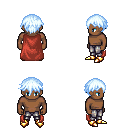
a pixel art fantasy rpg character, male body template, human, dark skin, maroon cape, metal pants, white cyan short bangs hairstyle, gold boots, four views (front, back, left, right), 2x2 character sprite sheet, small pixel art, hard edges, no anti-aliasing